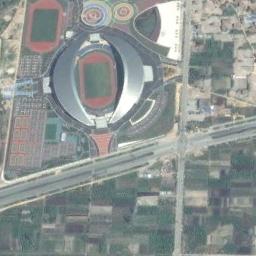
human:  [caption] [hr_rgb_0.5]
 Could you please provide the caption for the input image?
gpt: The stadium is on the grass next to some buildings and roads .

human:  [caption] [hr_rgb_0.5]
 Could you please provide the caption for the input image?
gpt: This stadium has a row of silver signs on each side .

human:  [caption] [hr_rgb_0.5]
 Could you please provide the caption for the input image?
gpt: There are many lawns around the circular stadium and there is a road to the residential area .

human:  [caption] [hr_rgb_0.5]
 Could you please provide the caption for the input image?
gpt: There are many buildings of different shapes and sizes next to the stadium .

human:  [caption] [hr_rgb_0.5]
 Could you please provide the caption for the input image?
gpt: There are many buildings around the stadium .